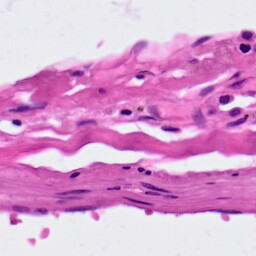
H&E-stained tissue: Lung